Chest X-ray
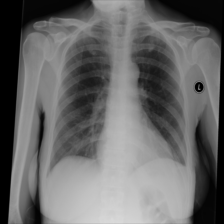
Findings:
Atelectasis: negative
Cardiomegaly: negative
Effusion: negative
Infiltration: negative
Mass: negative
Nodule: negative
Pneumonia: negative
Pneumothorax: negative
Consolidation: negative
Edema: negative
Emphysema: negative
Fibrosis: negative
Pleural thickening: negative
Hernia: negative